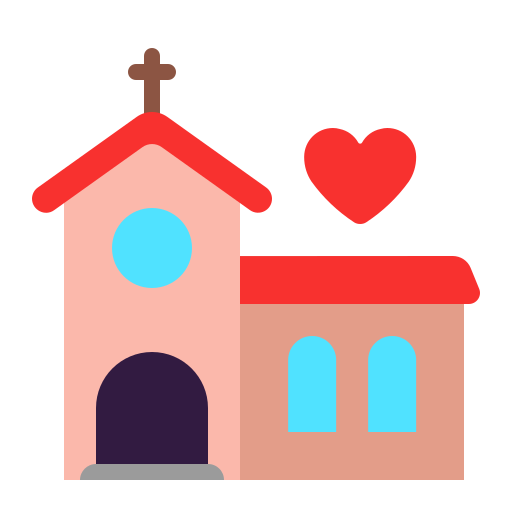
wedding flat